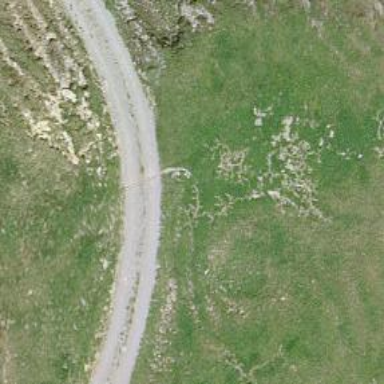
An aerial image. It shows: Service road with gravel surface and grade 2 track type.